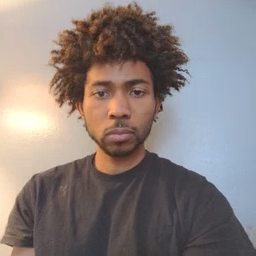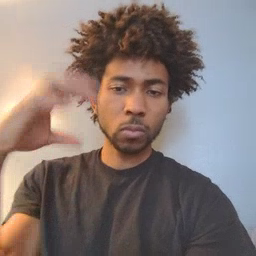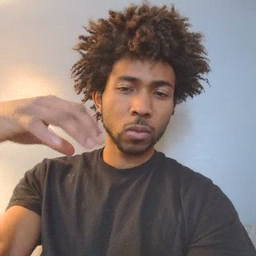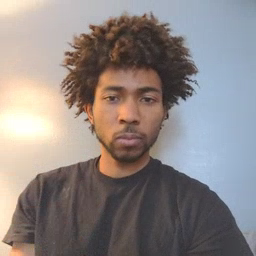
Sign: rain